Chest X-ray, AP view. Patient: 33 years old, sex M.
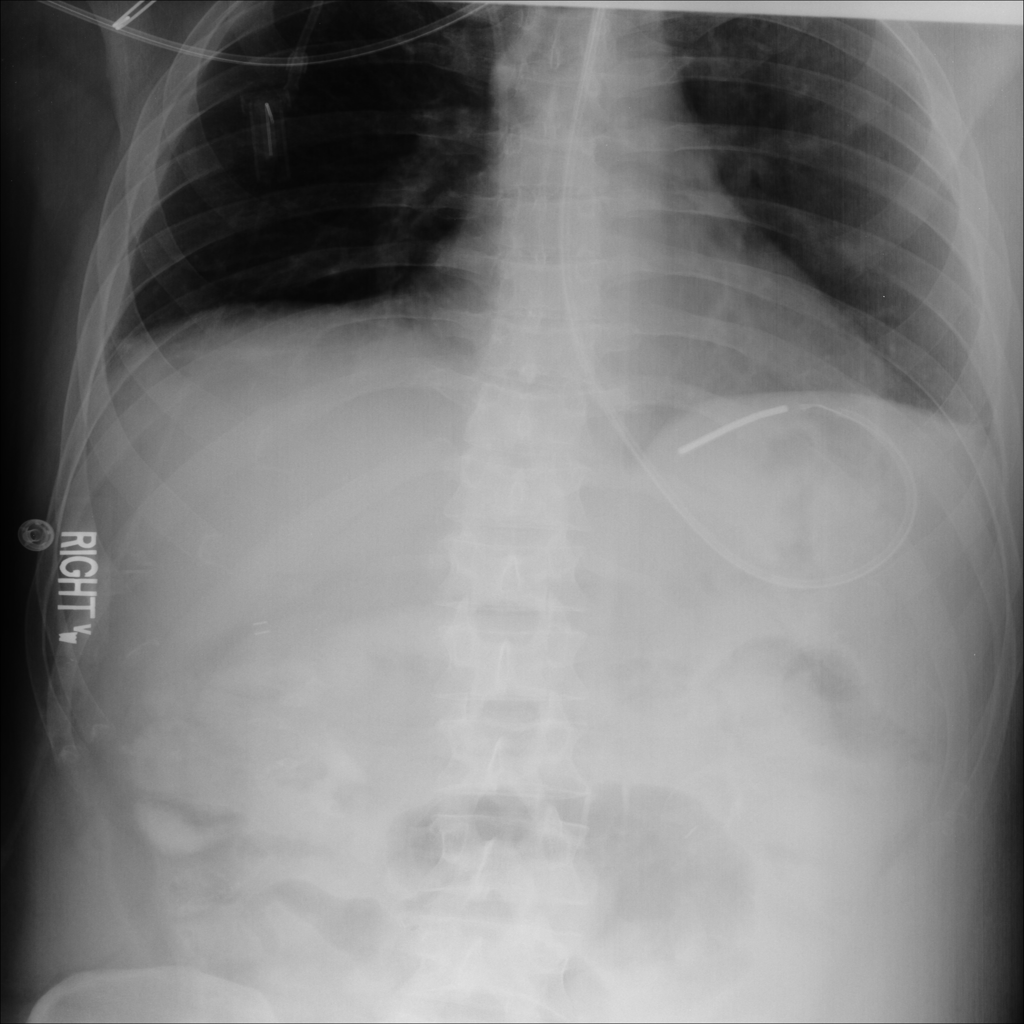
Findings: No Finding